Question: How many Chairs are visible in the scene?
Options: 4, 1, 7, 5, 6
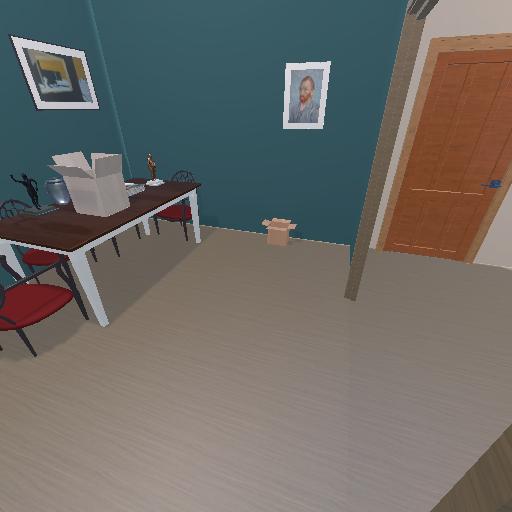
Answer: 4